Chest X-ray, PA view. Patient: 31 years old, sex F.
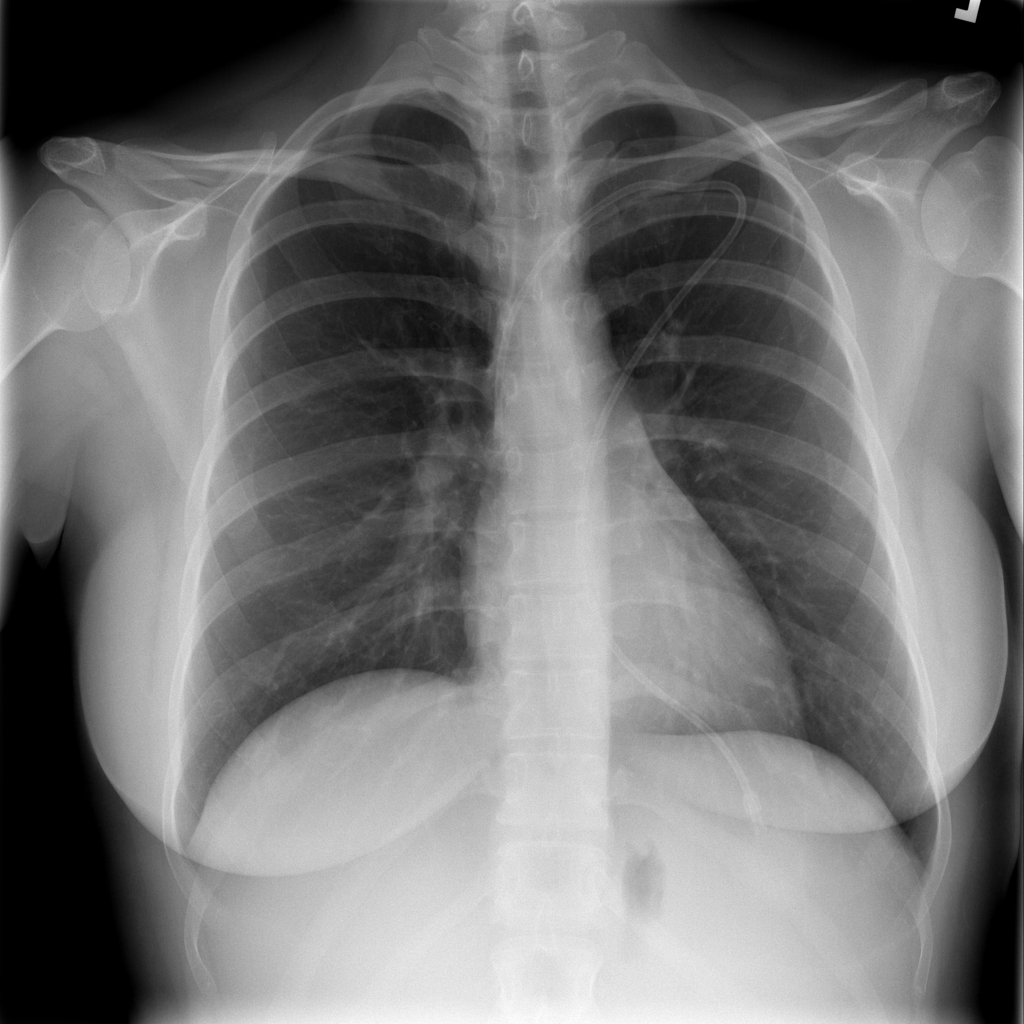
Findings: No Finding